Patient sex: F
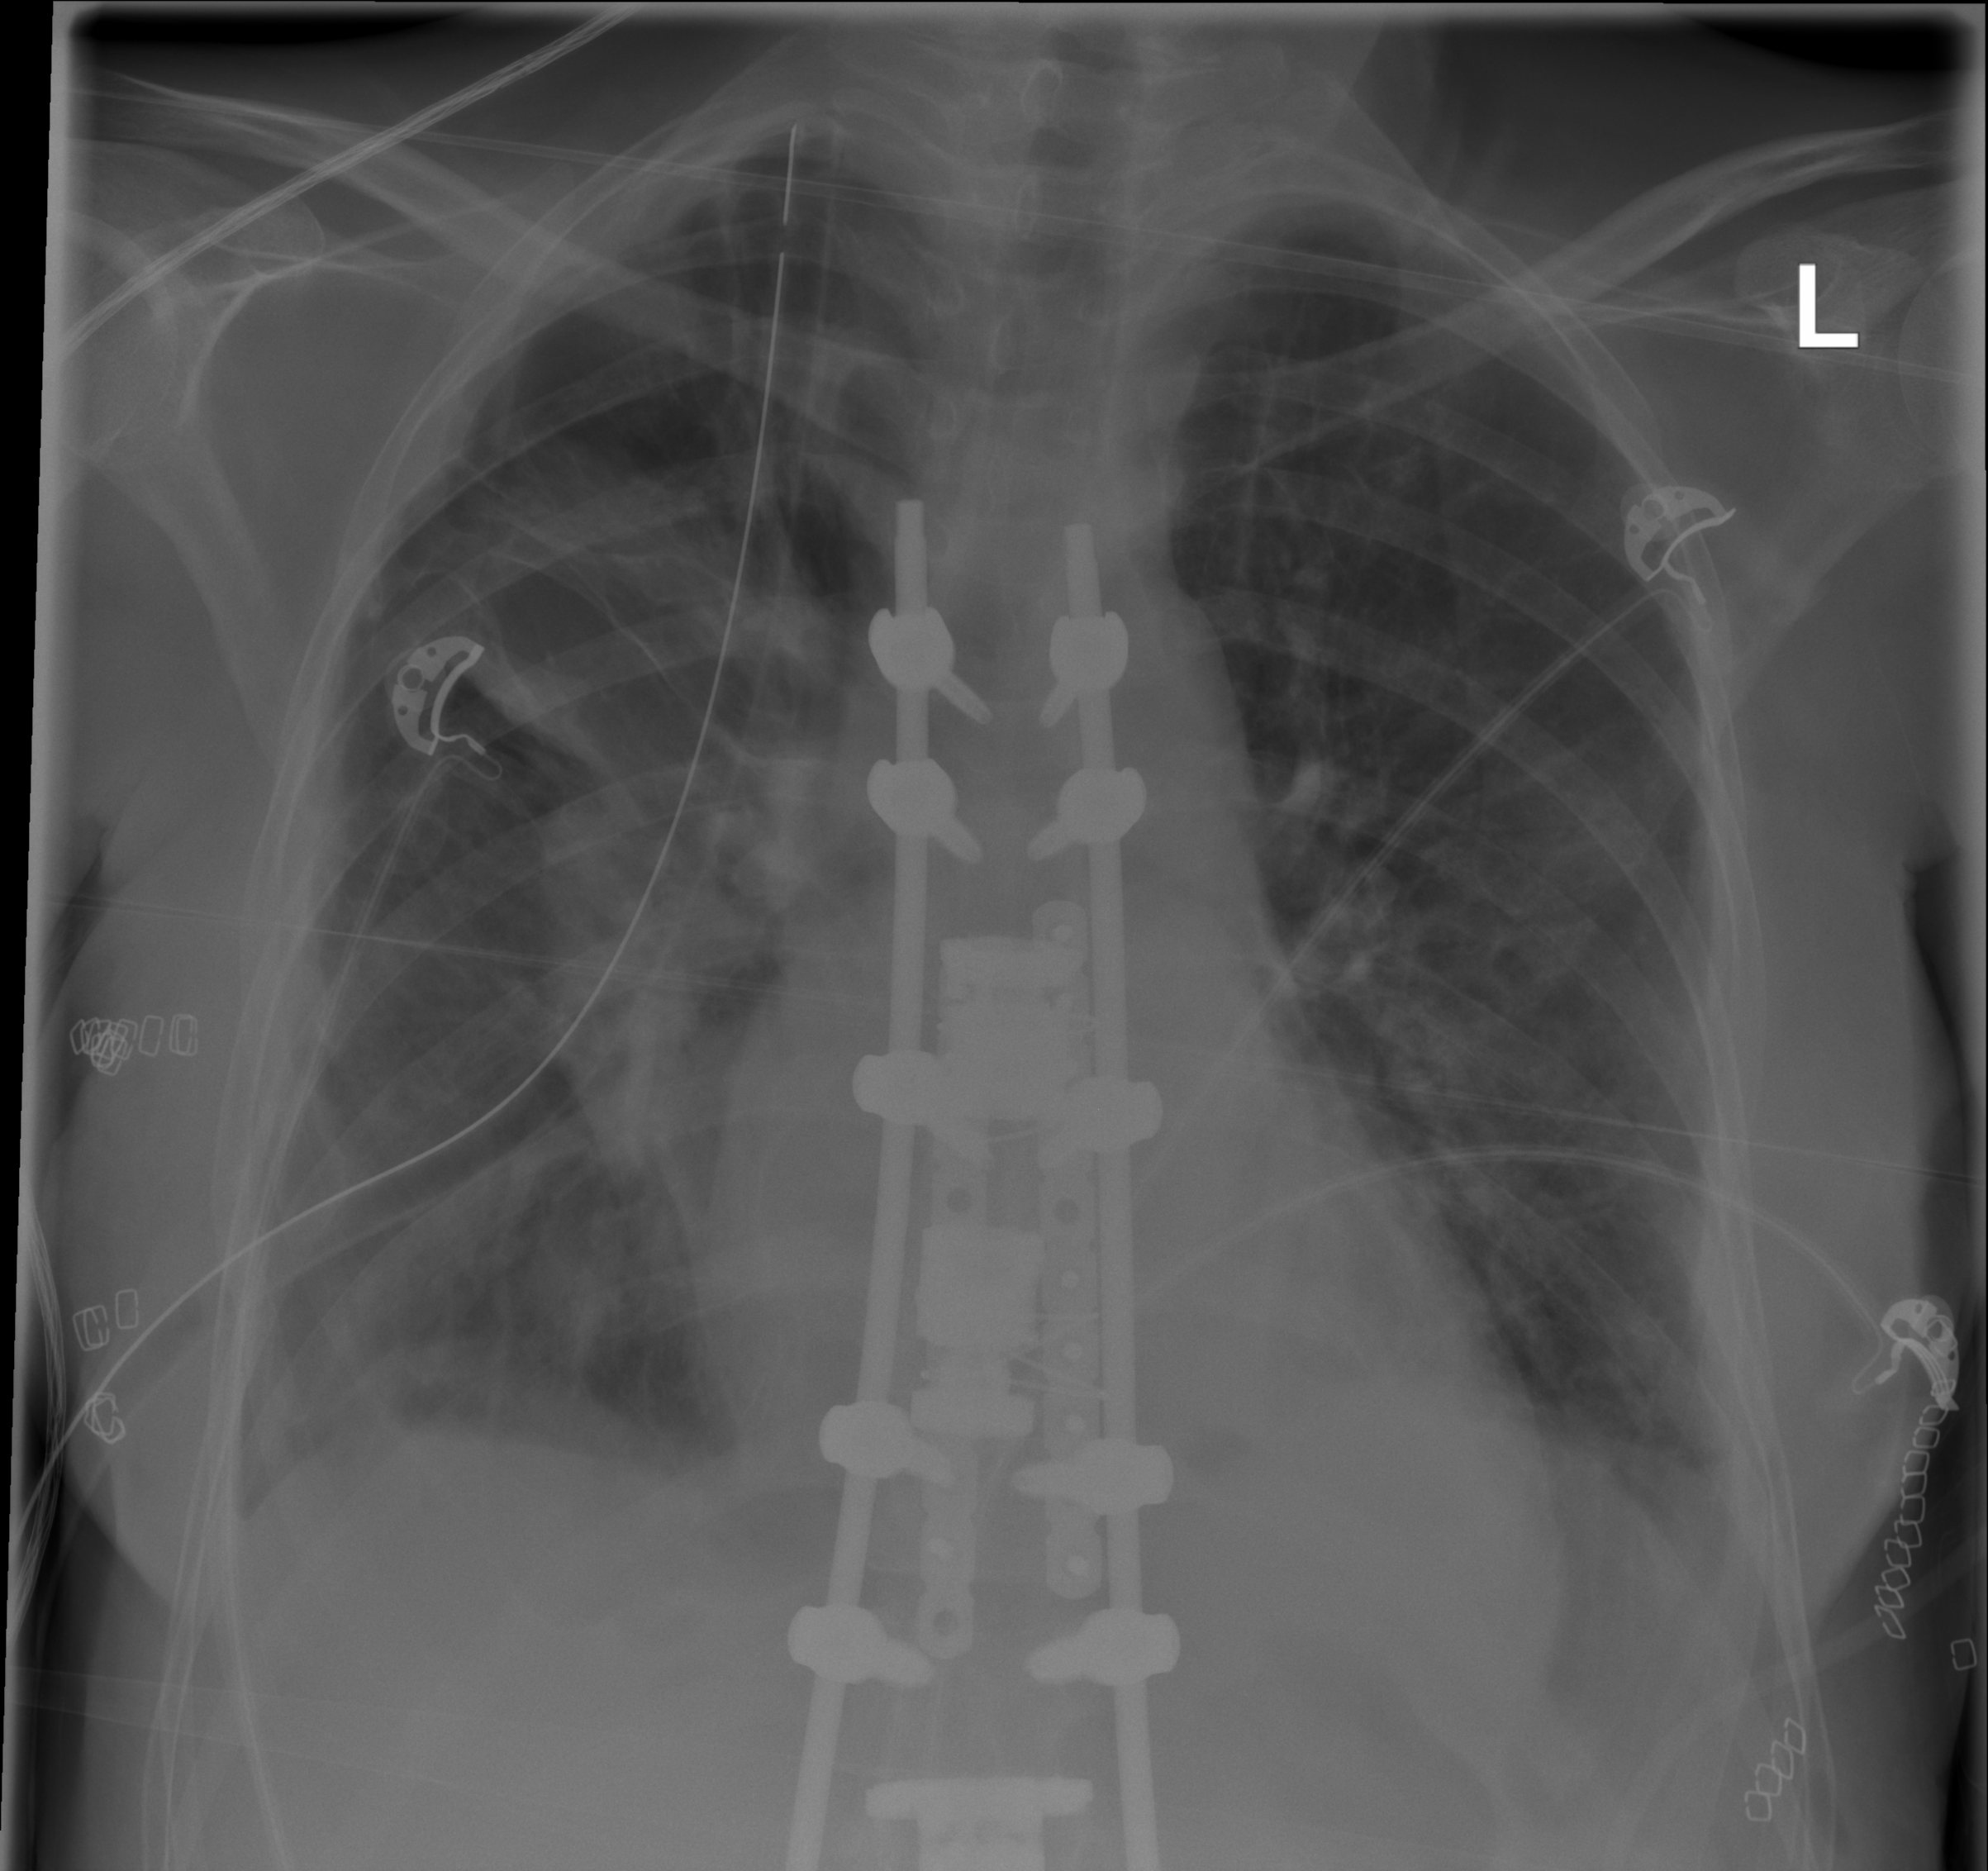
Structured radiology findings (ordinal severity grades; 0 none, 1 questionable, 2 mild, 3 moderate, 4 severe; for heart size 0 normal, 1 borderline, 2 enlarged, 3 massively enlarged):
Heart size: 2
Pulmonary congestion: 2
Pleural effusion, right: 0
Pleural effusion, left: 1
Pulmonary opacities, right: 2
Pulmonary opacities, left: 0
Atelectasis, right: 2
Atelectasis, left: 2